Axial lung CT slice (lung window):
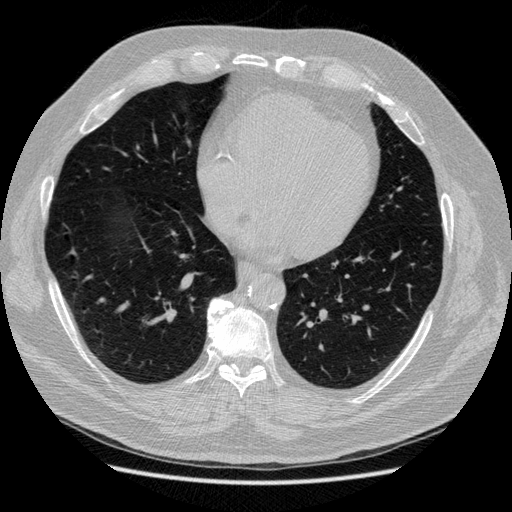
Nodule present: no